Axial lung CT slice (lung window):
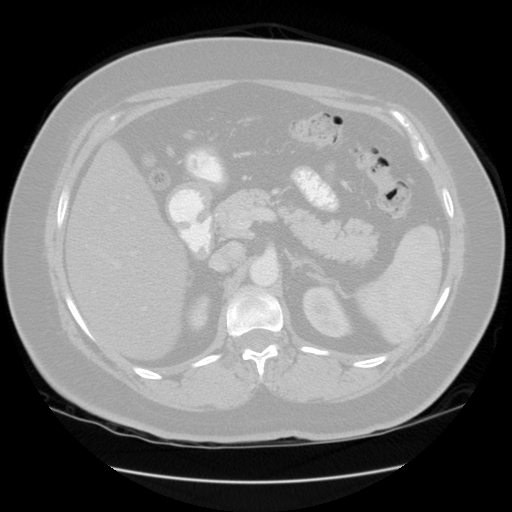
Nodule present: no